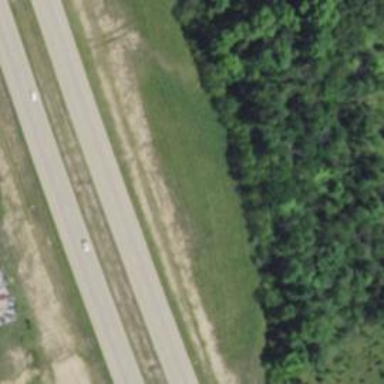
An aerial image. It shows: Trunk highway.